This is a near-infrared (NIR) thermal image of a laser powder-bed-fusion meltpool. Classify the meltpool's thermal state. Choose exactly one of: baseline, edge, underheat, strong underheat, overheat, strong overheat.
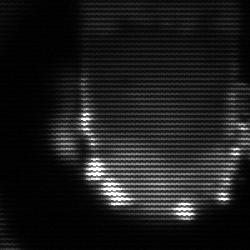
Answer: baseline